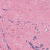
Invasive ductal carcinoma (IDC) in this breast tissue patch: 1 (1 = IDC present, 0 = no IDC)